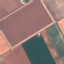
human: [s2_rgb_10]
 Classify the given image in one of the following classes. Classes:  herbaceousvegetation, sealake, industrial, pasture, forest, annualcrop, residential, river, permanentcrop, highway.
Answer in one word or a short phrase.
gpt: AnnualCrop